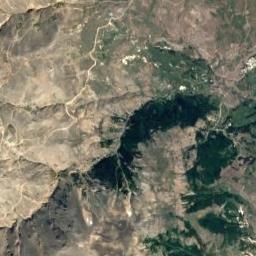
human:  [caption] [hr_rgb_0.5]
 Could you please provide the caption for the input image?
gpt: Half of the area on this mountain is covered by vegetation .

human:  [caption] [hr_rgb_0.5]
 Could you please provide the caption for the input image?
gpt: The folded mountain consists of some ridges and valleys and is covered with some vegetation .

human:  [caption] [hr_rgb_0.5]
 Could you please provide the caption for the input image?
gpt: The mountain is uneven and ruffled .

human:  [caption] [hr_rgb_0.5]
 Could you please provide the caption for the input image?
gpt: The mountain is full of bare land with some green plants .

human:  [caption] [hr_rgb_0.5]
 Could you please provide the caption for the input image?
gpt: There are some green ravines on the brown mountain .